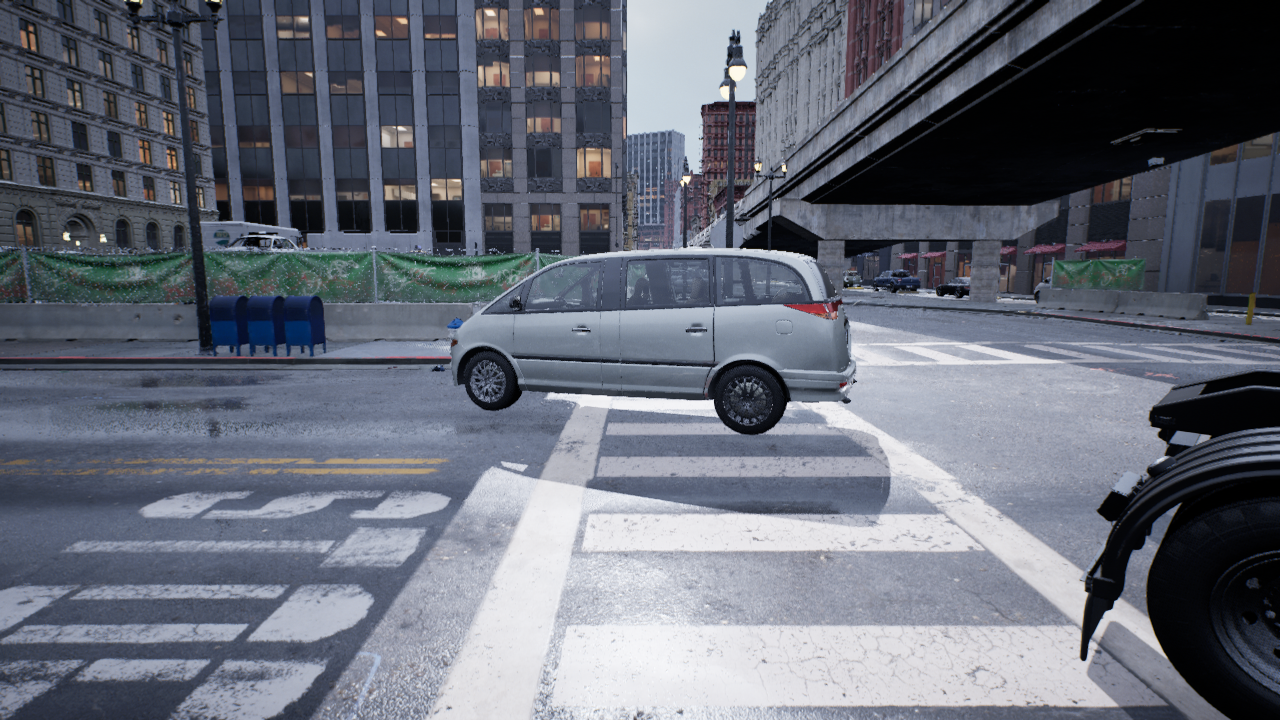
Venue: intersection
Lighting: overcast
Vehicle rig: minivan